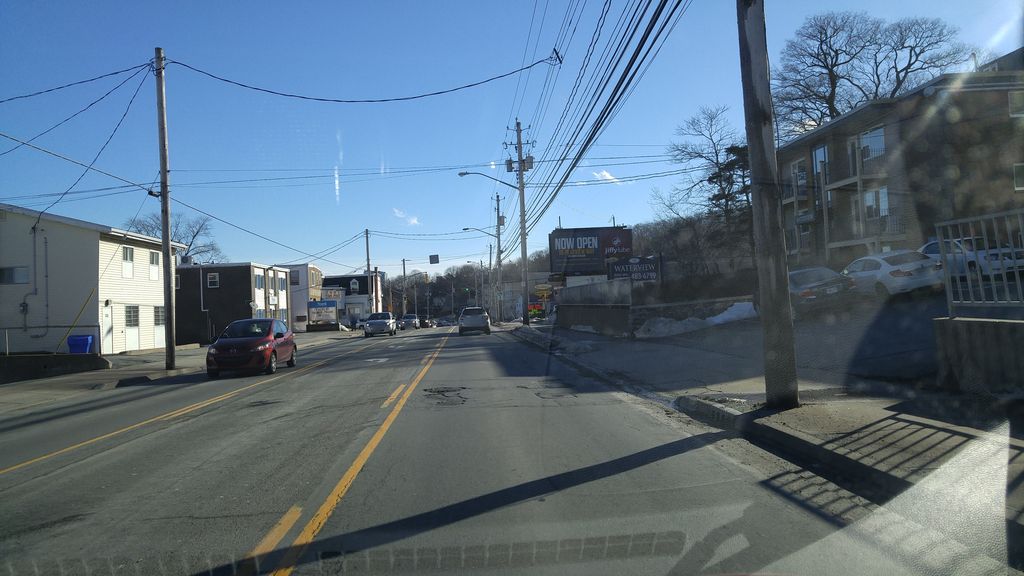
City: halifax